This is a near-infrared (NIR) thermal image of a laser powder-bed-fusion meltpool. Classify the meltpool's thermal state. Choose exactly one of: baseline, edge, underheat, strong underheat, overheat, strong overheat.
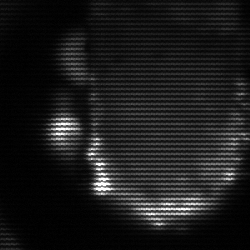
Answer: baseline